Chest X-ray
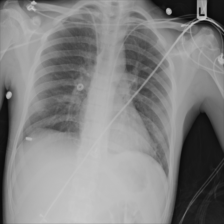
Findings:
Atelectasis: negative
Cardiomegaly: negative
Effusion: negative
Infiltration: negative
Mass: negative
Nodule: negative
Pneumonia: negative
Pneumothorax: negative
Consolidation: negative
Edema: negative
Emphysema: negative
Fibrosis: negative
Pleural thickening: negative
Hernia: negative